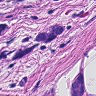
Metastatic tissue present: yes